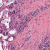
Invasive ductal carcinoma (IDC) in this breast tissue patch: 0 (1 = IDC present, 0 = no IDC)